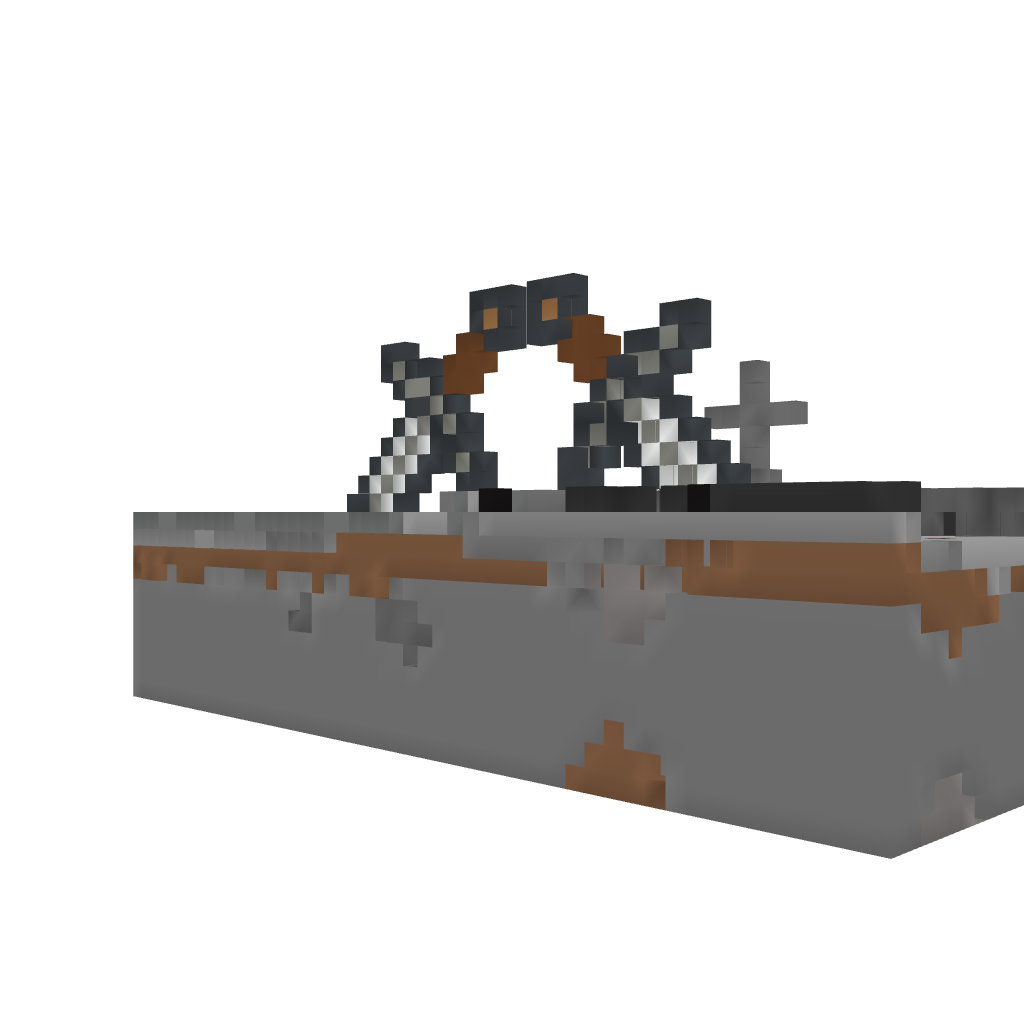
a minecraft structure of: Swords Pixelart